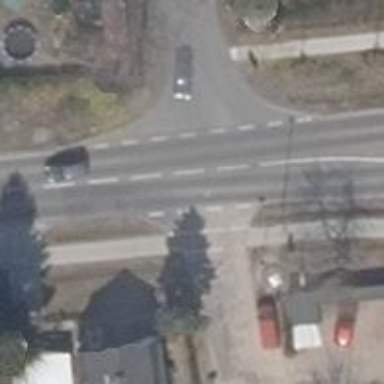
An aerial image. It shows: Residential road.